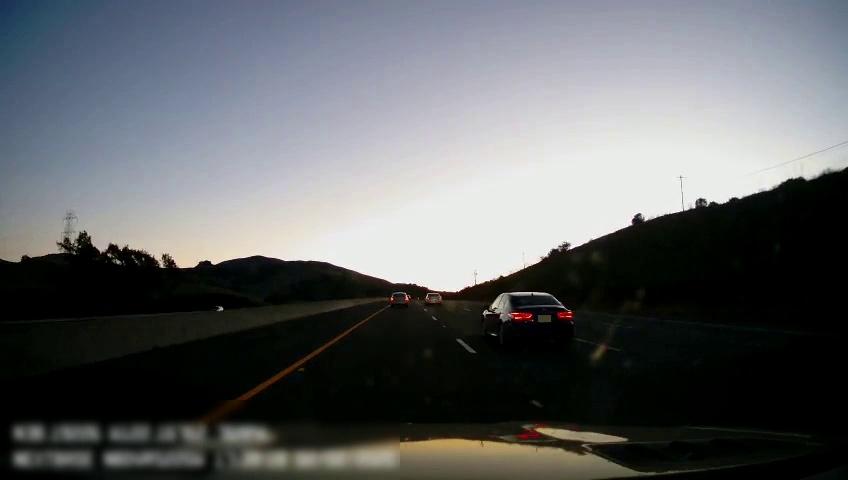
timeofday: Day
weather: Sunny
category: Drivable Space
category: Vehicles | Car
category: Vehicles | Car
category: Vehicles | Car
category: Vehicles | SUV
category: Lanes | Alternate Lane
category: Lanes | Current Lane
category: Lanes | Current Lane
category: Lanes | Alternate Lane
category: Lanes | Alternate Lane